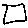
Label: square